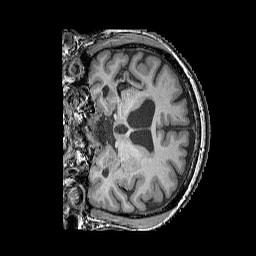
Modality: T1w
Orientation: coronal
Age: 51
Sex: female
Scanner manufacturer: siemens
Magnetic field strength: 3 T
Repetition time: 2.25 s
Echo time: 0.00411 s